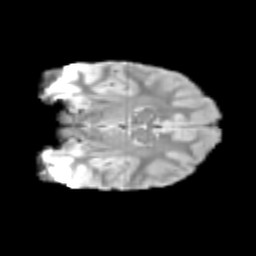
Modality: T2w
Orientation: coronal
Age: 10
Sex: male
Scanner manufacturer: siemens
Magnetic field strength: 3 T
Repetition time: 3.8 s
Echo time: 0.07 s